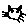
Label: cat